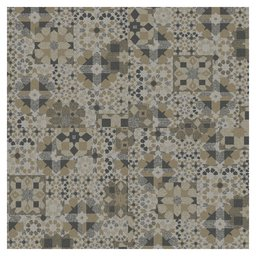
Label: decoration